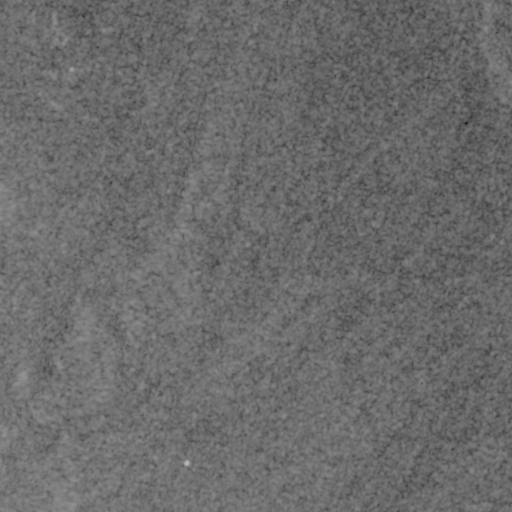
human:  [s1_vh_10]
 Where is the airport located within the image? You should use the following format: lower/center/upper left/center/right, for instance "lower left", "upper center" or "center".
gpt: The airport is located in the upper right of the image.
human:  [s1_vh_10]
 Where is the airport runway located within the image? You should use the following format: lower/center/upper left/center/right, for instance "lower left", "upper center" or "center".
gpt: The airport runway is located in the upper right of the image.
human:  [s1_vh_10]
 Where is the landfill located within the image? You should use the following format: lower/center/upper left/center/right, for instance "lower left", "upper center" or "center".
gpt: There is no landfill in the image.

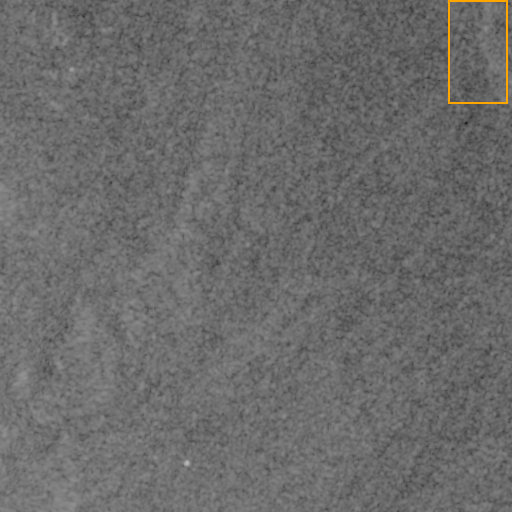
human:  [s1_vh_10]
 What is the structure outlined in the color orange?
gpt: The structure outlined in orange is an airport.
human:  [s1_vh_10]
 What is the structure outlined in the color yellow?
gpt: There is no yellow outline.